Question: For a project I'm using Typo3 v6.0. I'm looking to create nested content elements, or a content element container. I want to be able to create an inline two-column layout without using a specific template for it. I'm looking to do this the use of templavoila.
Extensions I have tried are 'gridelements', 'kb_nescefe', 'bs_fce', 'multicolumn' but these do not work because they are not compatible with Typo3 V6.
I'm aiming for an end result like the attached image. Where the inline two-column content can be ommitted, used once or used multiple times, containing any other content element.
I'm looking for the most simple solution here. I prefer having to invest a lot of learning time in a solution like 'flux' and whatnot (<URL>
Any ideas?

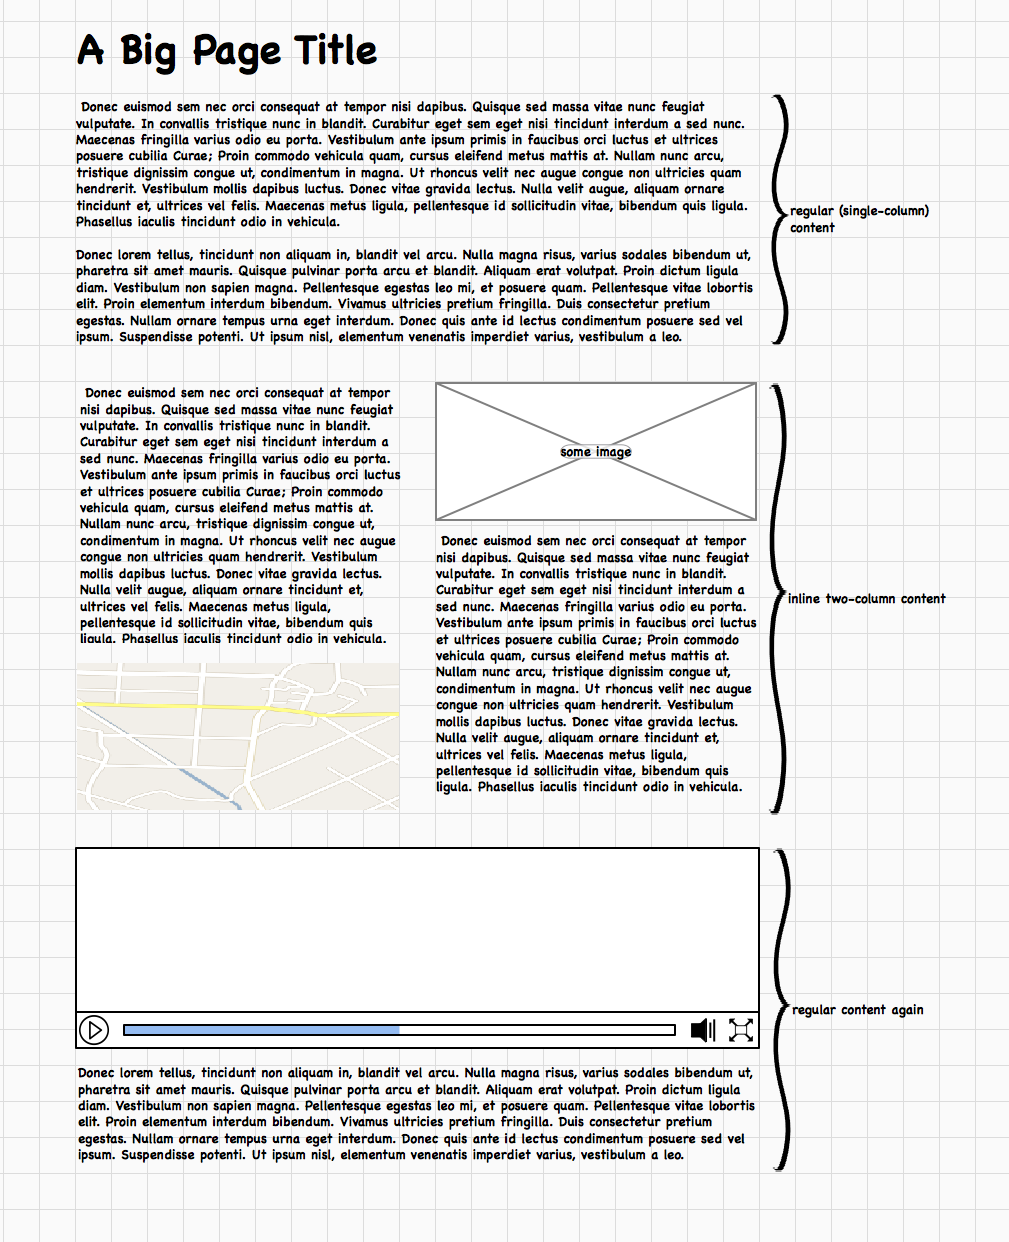
Answer: Alright, I have semi solution. I have gone with the <URL> to manage custom content elements.
Then I have used the following flexform:
'''
<T3DataStructure>
<ROOT>
<type>array</type>
<el>
<leftColumn>
<TCEforms type="array">
<label>Left column</label>
<config>
<type>inline</type>
<foreign_table>tt_content</foreign_table>
<maxitems>100</maxitems>
<appearance>
<showSynchronizationLink>0</showSynchronizationLink>
<showAllLocalizationLink>0</showAllLocalizationLink>
<showPossibleLocalizationRecords>0</showPossibleLocalizationRecords>
<showRemovedLocalizationRecords>0</showRemovedLocalizationRecords>
<expandSingle>1</expandSingle>
</appearance>
</config>
</TCEforms>
</leftColumn>
<rightColumn>
<TCEforms type="array">
<label>Right column</label>
<config>
<type>inline</type>
<foreign_table>tt_content</foreign_table>
<maxitems>100</maxitems>
<appearance>
<showSynchronizationLink>0</showSynchronizationLink>
<showAllLocalizationLink>0</showAllLocalizationLink>
<showPossibleLocalizationRecords>0</showPossibleLocalizationRecords>
<showRemovedLocalizationRecords>0</showRemovedLocalizationRecords>
<expandSingle>1</expandSingle>
</appearance>
</config>
</TCEforms>
</rightColumn>
</el>
</ROOT>
</T3DataStructure>
'''
And the following frontend typoscript setup:
'''
tt_content.twoColumnContainer = COA
tt_content.twoColumnContainer {
10 = < lib.stdheader
20 = COA
20 {
wrap = <div class="twocolumn-container"> | </div>
10 = RECORDS
10 {
tables = tt_content
dontCheckPid = true
source.data = t3datastructure : pi_flexform->leftColumn
wrap = <div class="twocolumn-left"> | </div>
}
20 = RECORDS
20 {
tables = tt_content
dontCheckPid = true
source.data = t3datastructure : pi_flexform->rightColumn
wrap = <div class="twocolumn-right"> | </div>
}
}
'''
This has resulted in a backend content element that uses the <URL>. All and all this is the only workable solution I have found after many hours of googling and trying out various methods/plugins.
Hope this helps someone.